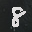
Label: 8